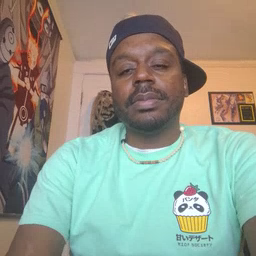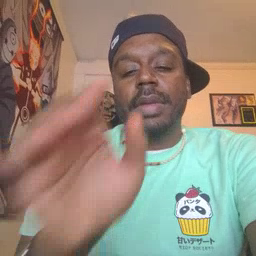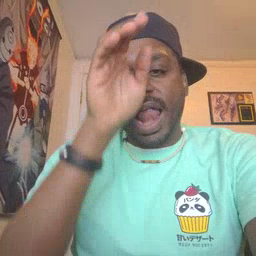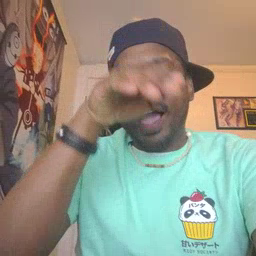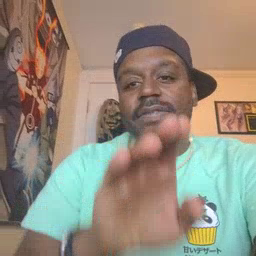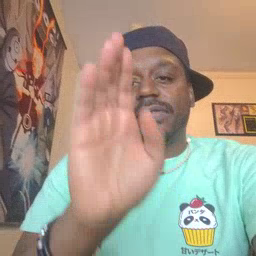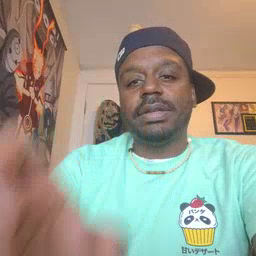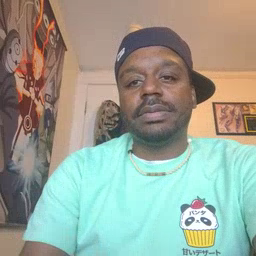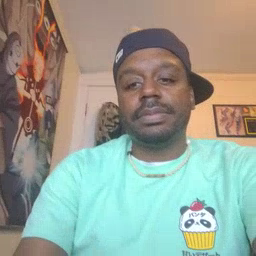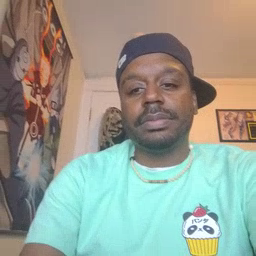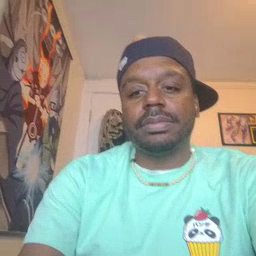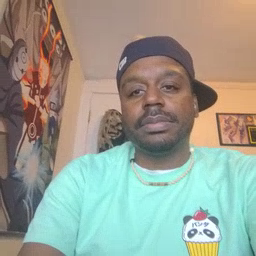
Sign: elephant